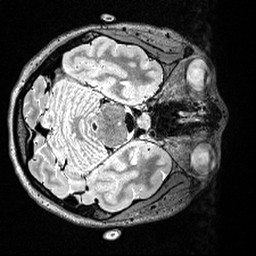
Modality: T2w
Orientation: axial
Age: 24
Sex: female